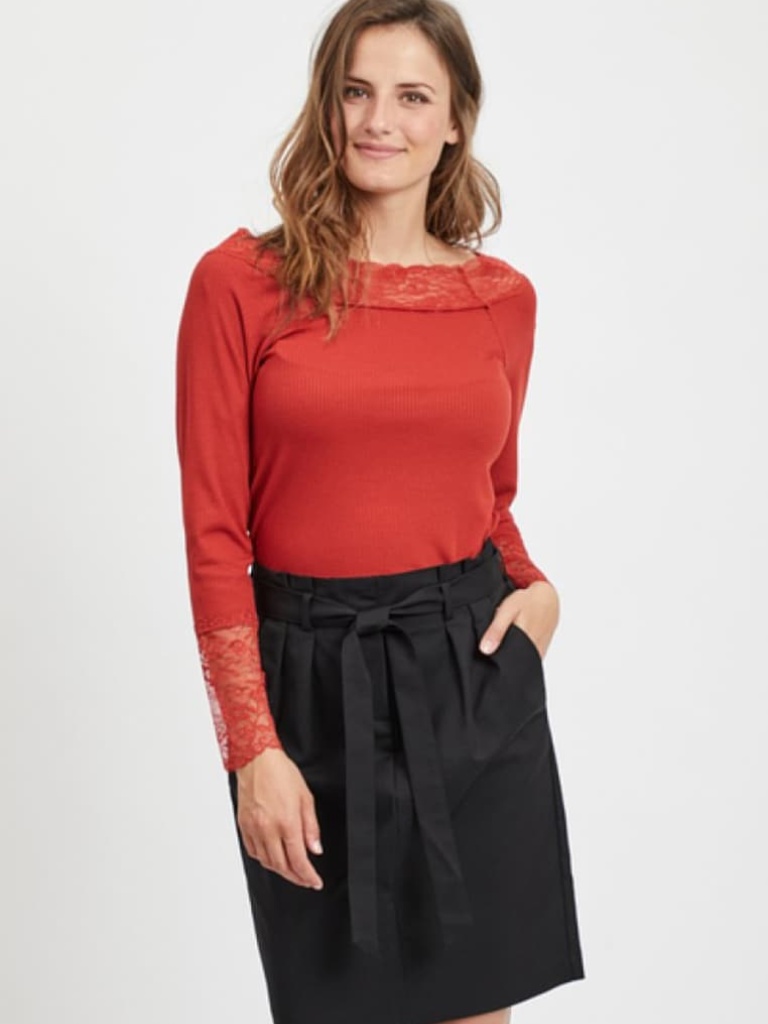
knit tight a long-sleeved with the sleeves down hip length Fully Tucked in wide top